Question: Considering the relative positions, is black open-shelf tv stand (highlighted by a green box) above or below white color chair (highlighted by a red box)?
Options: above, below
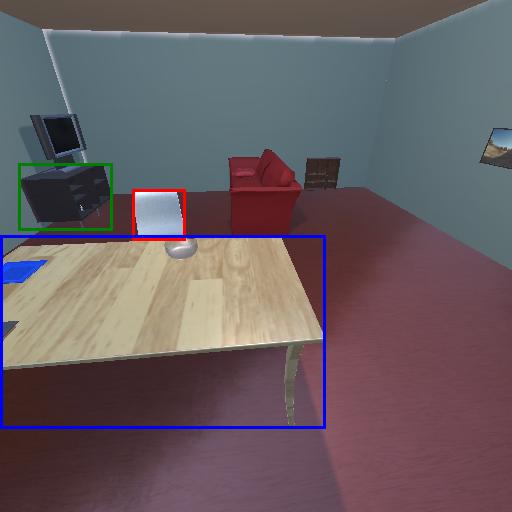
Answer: above